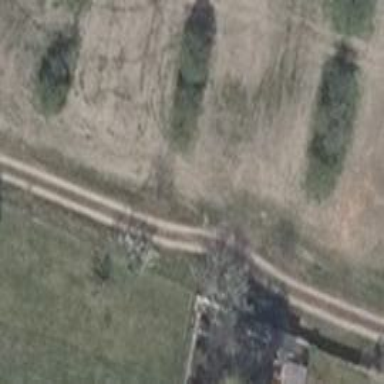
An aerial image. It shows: Track road with ground surface.